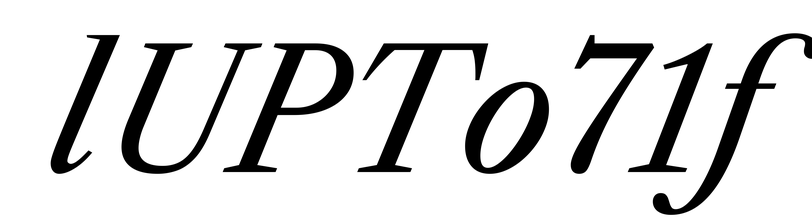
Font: LibreCaslonText-Italic_Italic